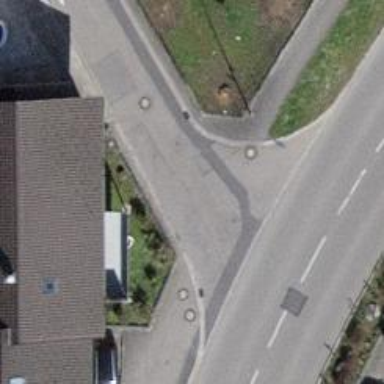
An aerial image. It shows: Unmarked crossing on the road.